Question: I have the following data:
'''
20120219,\n,43166053
20120220,\n,46813269
20120221,\n,47277204
20120222,\n,46344556
20120223,\n,26926236
20120224,\n,<PHONE>
20120225,\n,39580476
20120226,\n,55968342
20120227,\n,32889948
20120228,\n,32116361
20120229,\n,32424829
20120301,\n,56123889
20120302,\n,67102459
20120303,\n,81681885
20120304,\n,85740021
20120305,\n,83874668
20120306,\n,83606683
20120307,\n,56660981
20120308,\n,44534668
20120309,\n,37532071
20120310,\n,39260242
20120311,\n,40491186
20120312,\n,39041085
20120313,\n,27010562
20120314,\n,44121900
20120315,\n,87750645
20120316,\n,86588523
20120317,\n,86121469
20120318,\n,89343506
20120319,\n,89198664
20120320,\n,90273127
'''
I have the following code to create a bar plot:
'''
import matplotlib
matplotlib.use('Agg')
from matplotlib.mlab import csv2rec
import matplotlib.pyplot as plt
import matplotlib.dates as mdates
from pylab import *
from datetime import datetime
import dateutil
import sys
import matplotlib.ticker as mticker
y = []
input = open(sys.argv[1], 'r')
data = csv2rec(input, names=['date', 'symbol', 'count'])
for item in data['count']:
y.append(item)
time_vec = [datetime.strptime(str(x),'%Y%m%d') for x in data['date']]
rcParams['figure.figsize'] = 18, 7
rcParams['font.size'] = 8
N = len(y)
ind = range(N)
fig = plt.figure() # Setup the figure
ax = fig.add_subplot(111) # Setup the subplot
ax.bar(ind, y, align='center') # Setup the Y Bars
ax.set_ylabel('Counts')
ax.set_title('Collected By Day')
ax.set_xticks(ind)
ax.set_xticklabels(time_vec)
ax.grid()
fig.autofmt_xdate(bottom=0.2, rotation=90, ha='left')
plt.yscale('log')
plt.savefig(str(sys.argv[1] + ".png"))
'''
This creates the following graph:

If I remove the "plt.yscale('log')" line then I get full bars. However because I want to add other lines I really need this to have a logarithmic y scale. Based on some searching I believe this is a bug in pyplot however I can't seem to find a resolution. Does anyone know how to get a logarithmic bar plot to actually show the bars?
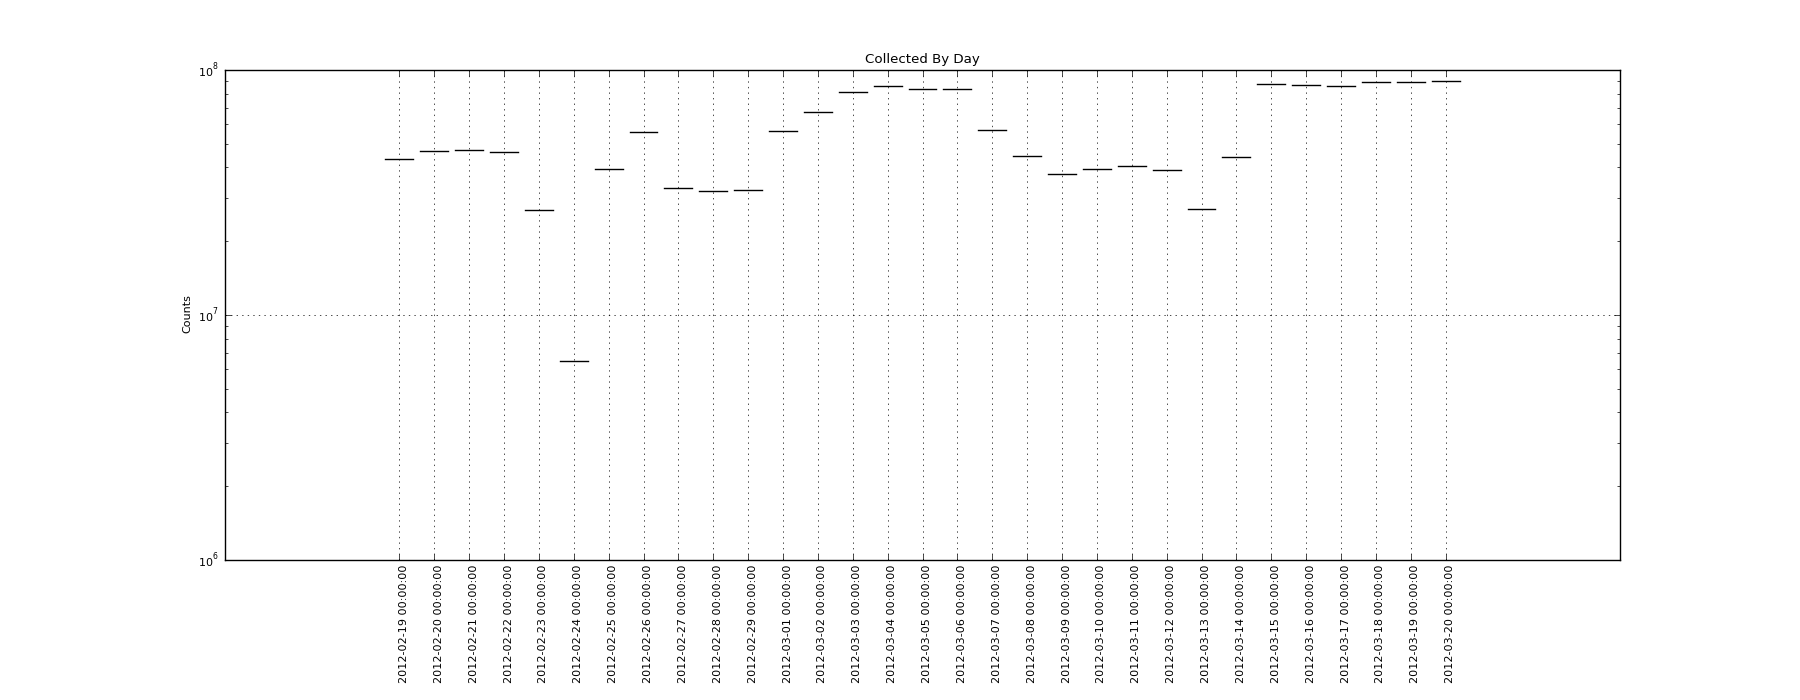
Answer: The 'bar' function has a 'log' argument that needs to be set to true when using a logarithmic scale: <URL>